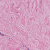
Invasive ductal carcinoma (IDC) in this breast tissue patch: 0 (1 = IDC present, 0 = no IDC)